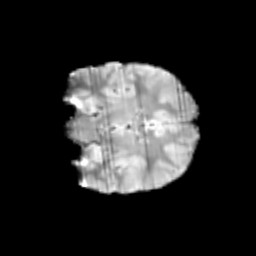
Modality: T2w
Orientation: coronal
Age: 8
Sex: male
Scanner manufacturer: siemens
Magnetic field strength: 3 T
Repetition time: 3.8 s
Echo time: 0.07 s